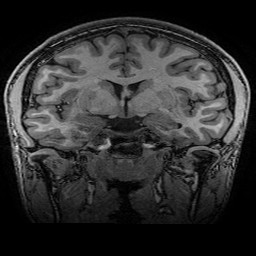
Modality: T1w
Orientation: sagittal
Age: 18
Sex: male
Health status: healthy
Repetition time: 2.53 s
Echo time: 0.0034 s